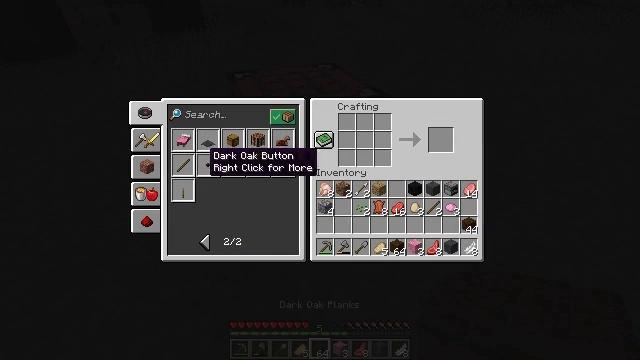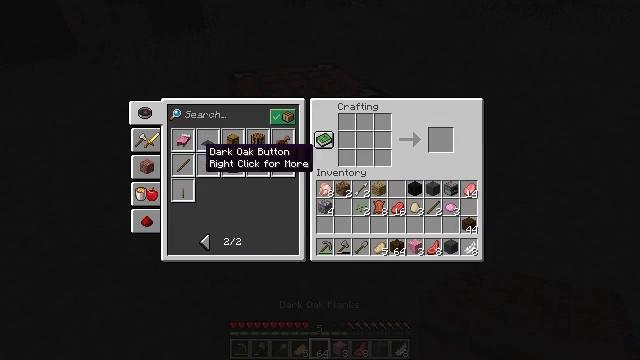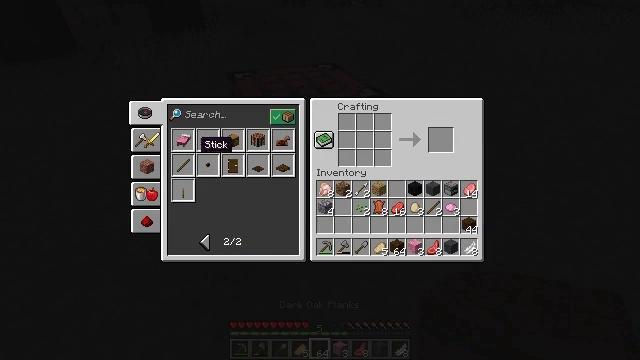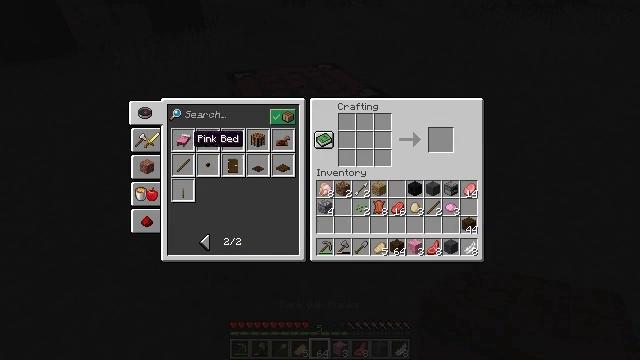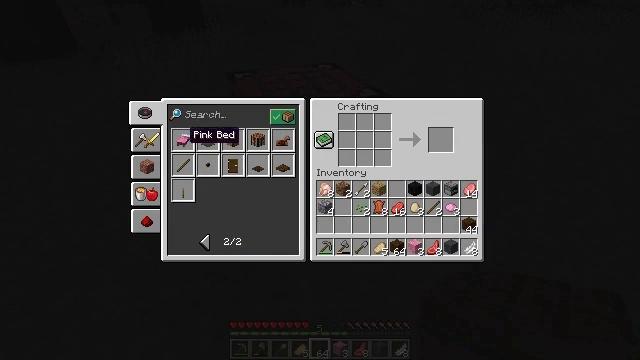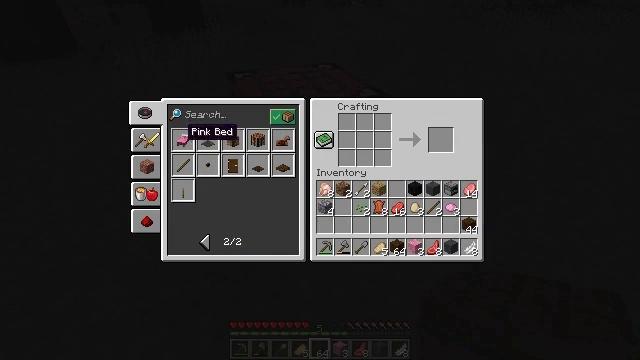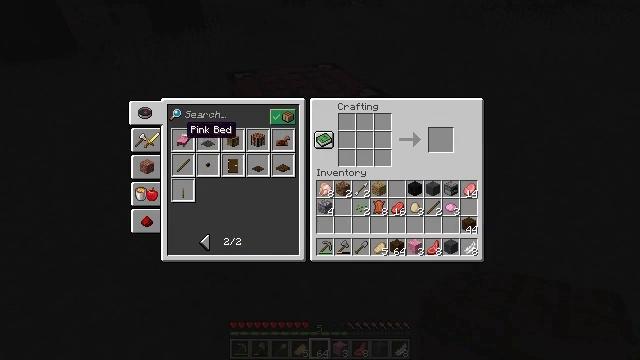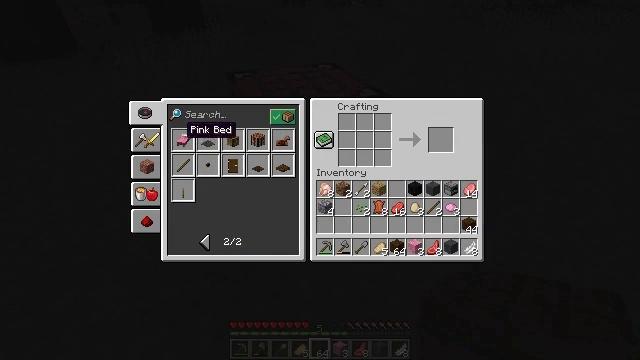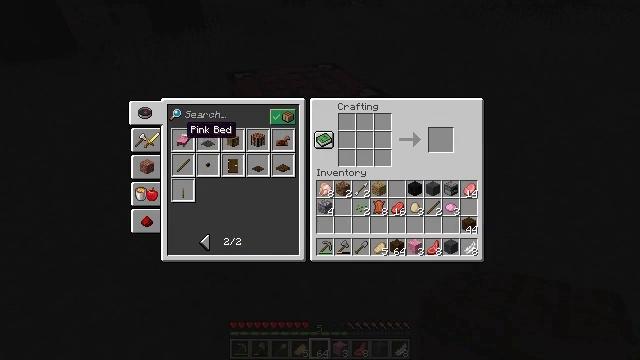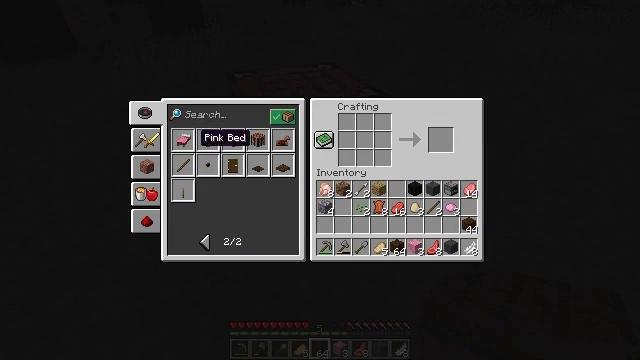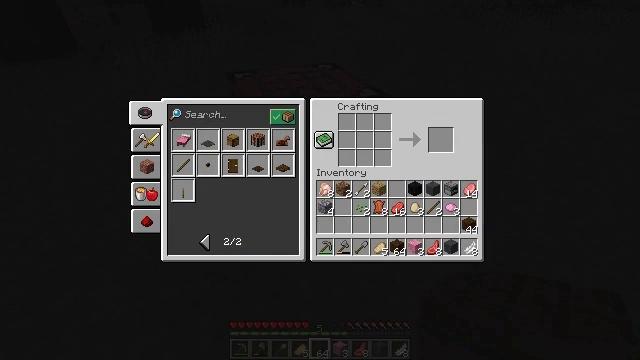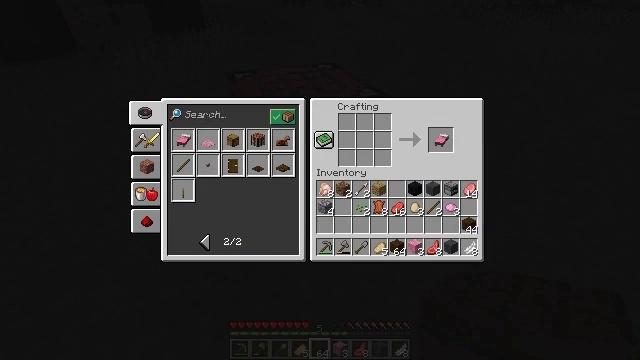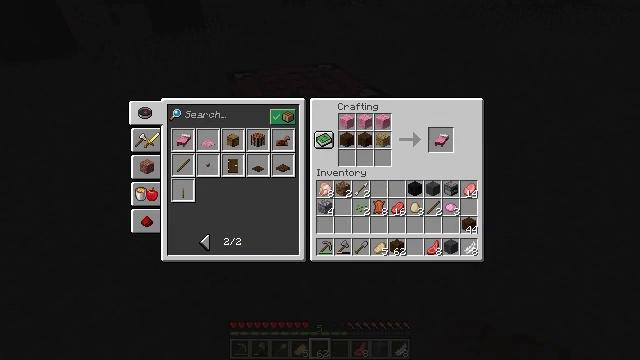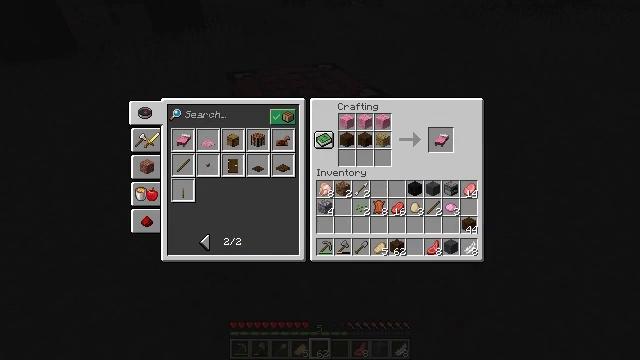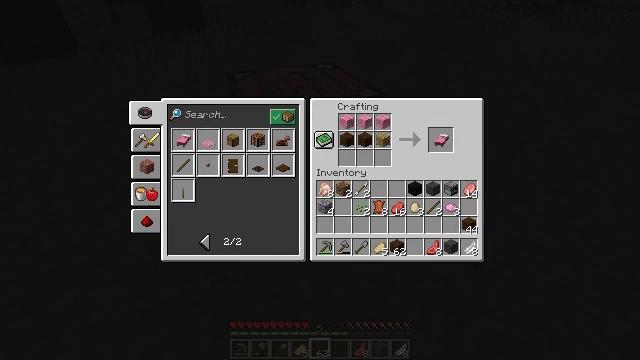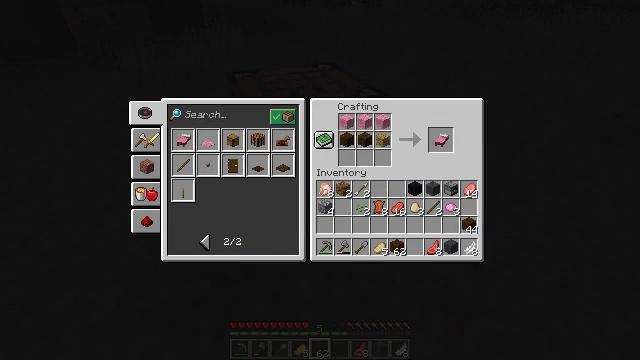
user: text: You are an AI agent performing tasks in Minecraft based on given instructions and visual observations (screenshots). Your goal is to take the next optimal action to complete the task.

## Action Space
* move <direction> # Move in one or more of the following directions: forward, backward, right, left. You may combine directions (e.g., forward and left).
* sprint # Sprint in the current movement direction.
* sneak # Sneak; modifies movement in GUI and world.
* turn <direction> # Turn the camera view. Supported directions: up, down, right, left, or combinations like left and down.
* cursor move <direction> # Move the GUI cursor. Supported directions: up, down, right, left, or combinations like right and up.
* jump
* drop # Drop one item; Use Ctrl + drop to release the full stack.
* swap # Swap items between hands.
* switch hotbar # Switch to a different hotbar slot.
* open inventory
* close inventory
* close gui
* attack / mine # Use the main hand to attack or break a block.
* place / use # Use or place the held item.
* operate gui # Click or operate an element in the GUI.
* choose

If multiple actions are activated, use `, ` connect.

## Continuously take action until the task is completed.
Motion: motion action
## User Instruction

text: Obtain a pink bed through crafting.
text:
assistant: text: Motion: no_op
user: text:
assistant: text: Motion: cursor move up
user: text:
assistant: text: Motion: no_op
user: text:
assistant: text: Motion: no_op
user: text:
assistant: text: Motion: no_op
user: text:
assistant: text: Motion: operate gui
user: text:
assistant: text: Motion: operate gui
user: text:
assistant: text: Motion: operate gui
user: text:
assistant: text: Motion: cursor move right and down
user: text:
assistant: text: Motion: cursor move right and down
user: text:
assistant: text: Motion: cursor move right and down
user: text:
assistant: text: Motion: cursor move right
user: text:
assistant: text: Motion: cursor move right
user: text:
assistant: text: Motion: no_op
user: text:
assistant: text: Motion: cursor move up
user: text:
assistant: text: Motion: cursor move up
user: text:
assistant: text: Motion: no_op
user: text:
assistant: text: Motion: cursor move right
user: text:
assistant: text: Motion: sneak, cursor move right
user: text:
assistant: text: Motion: sneak
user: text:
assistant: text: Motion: sneak
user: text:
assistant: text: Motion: sneak, operate gui
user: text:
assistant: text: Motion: sneak, cursor move left, operate gui
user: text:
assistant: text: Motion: sneak
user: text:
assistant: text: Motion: sneak
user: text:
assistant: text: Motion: sneak
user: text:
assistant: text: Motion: sneak
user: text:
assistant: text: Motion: sneak
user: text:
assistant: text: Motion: sneak
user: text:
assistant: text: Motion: sneak